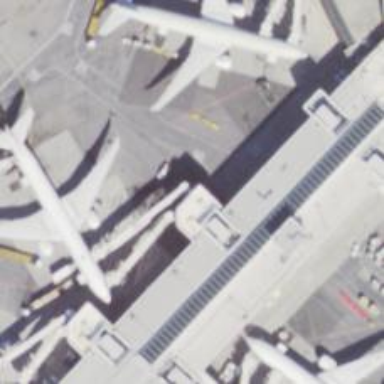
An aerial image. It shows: Airport gate.